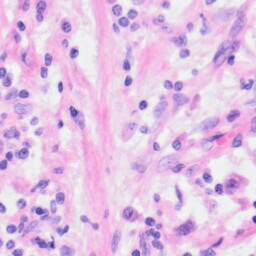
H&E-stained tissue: Kidney